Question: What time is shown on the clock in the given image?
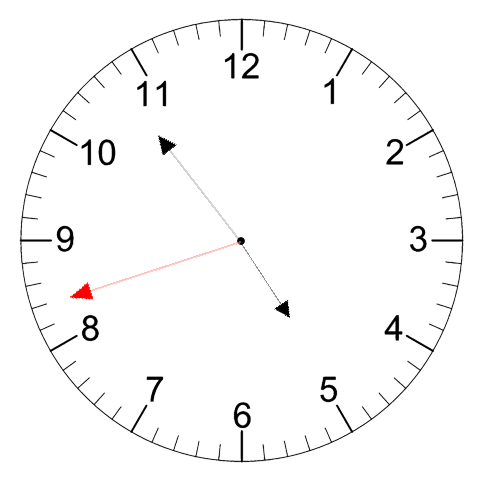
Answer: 04:53:42